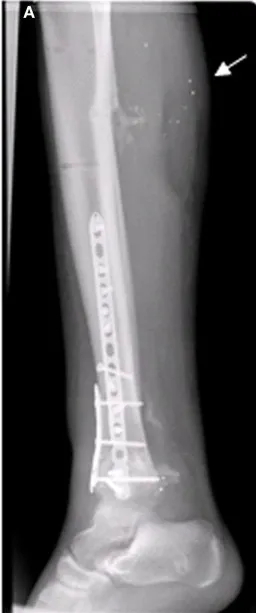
Existence of metal fragments (white arrows), which were not removed during the surgical procedures, in the right calf. (A) X-ray preformed 1 year after the injury.
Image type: radiology (x_ray)